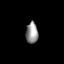
Tissue: lung
Cell type: Epithelial cells
Senescence score: 0.1965
Nuclear area (px): 252
Mean DAPI intensity: 147.583